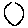
Label: circle